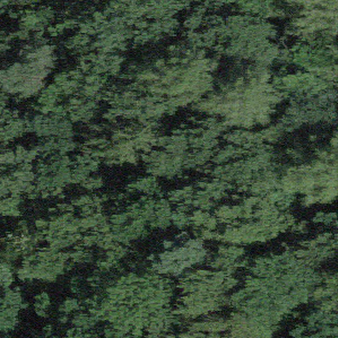
Label: other